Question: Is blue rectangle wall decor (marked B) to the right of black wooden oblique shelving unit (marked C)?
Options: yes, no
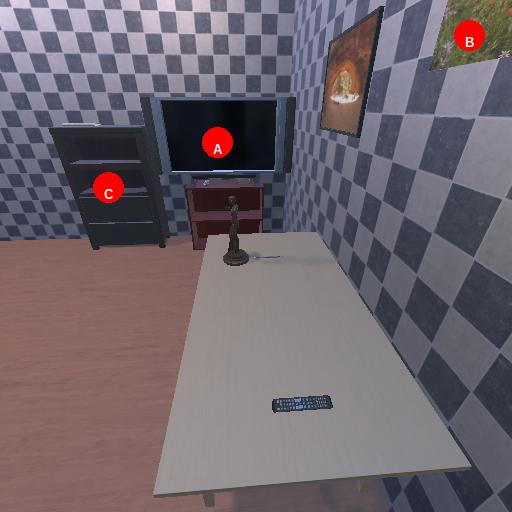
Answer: yes